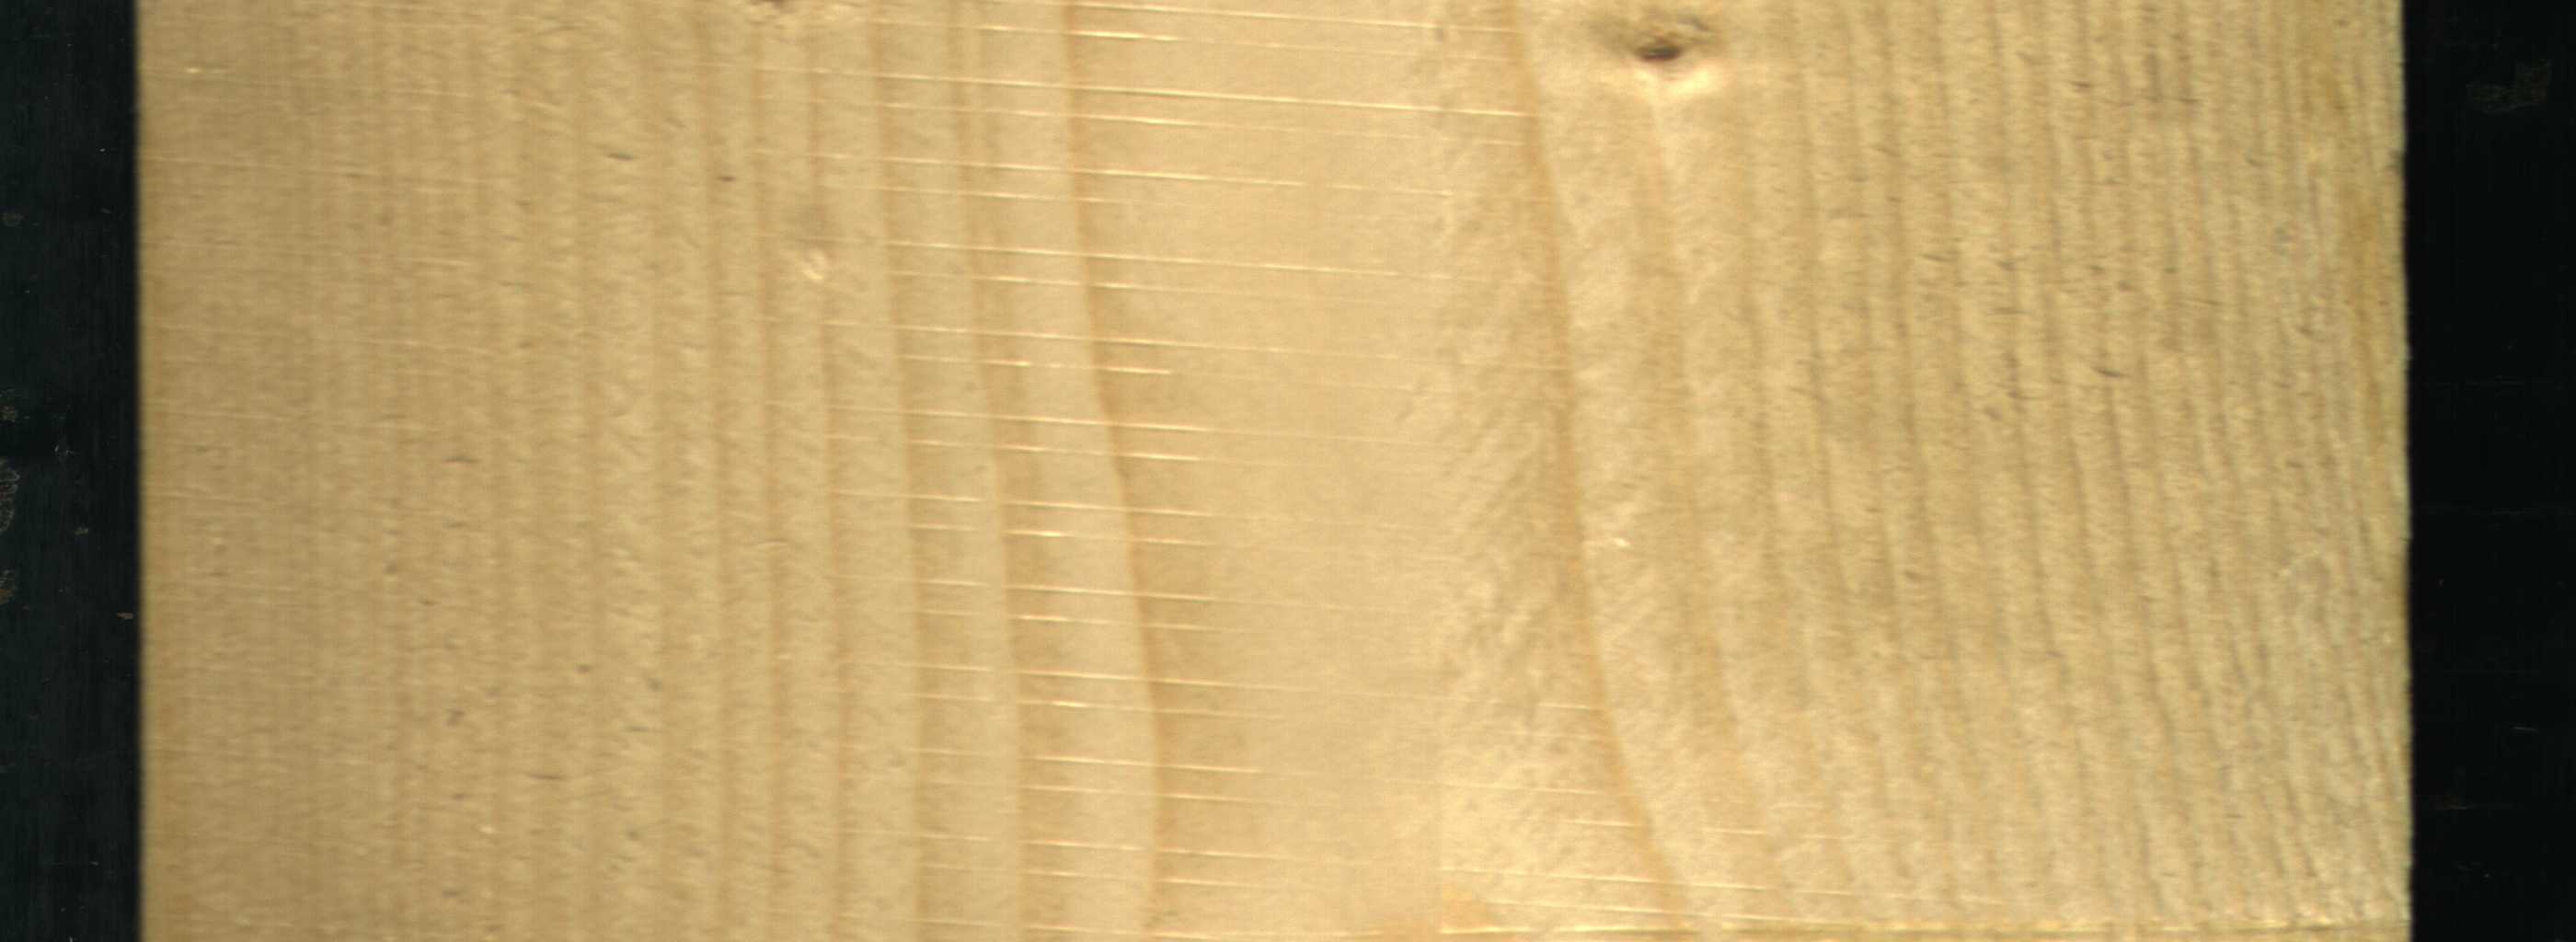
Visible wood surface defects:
Live_Knot